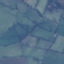
Land use / land cover: Pasture